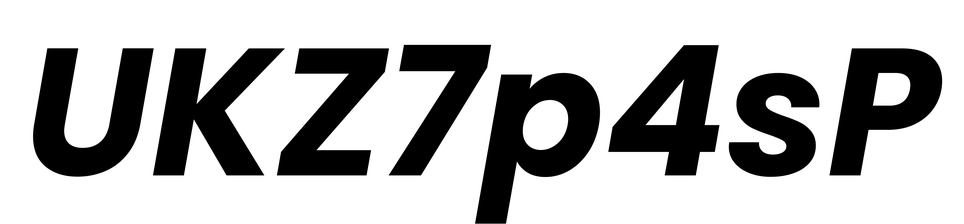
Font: Poppins-BoldItalic